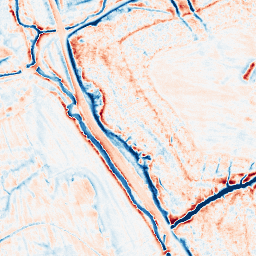
Category: edge_preserving
Decomposition family: anisotropic_diffusion
Decomposition parameters: iterations: 50
kappa: 100
gamma: 0.1
Upsampling method: bicubic
Upsampling parameters: scale: 4
Upsampling scale: 4